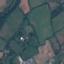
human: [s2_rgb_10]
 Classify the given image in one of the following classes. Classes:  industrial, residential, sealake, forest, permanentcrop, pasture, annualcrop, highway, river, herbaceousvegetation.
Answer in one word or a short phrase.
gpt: Pasture